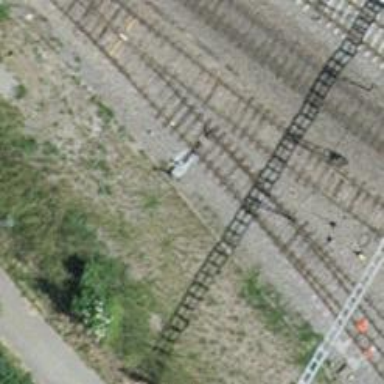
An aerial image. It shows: Railway switch with turnout to the right.